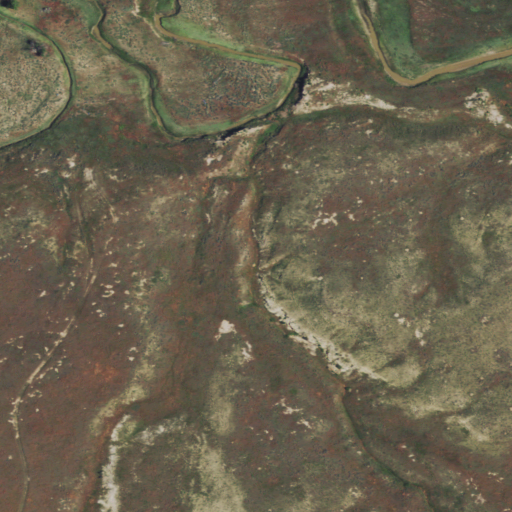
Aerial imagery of valley in Wyoming named Applegate Draw containing shrub and grassland